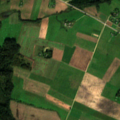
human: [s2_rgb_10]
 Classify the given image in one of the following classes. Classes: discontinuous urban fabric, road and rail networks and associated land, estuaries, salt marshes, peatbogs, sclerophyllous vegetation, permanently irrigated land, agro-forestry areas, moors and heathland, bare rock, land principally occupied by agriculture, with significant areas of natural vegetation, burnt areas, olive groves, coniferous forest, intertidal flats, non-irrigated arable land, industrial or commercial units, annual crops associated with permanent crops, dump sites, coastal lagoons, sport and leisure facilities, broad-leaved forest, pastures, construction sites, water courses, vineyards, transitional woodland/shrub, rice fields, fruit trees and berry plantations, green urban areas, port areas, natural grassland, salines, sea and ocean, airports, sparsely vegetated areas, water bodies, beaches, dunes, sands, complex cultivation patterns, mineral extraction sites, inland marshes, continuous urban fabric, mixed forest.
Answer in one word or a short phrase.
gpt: discontinuous urban fabric, non-irrigated arable land, pastures, complex cultivation patterns, land principally occupied by agriculture, with significant areas of natural vegetation, coniferous forest, transitional woodland/shrub